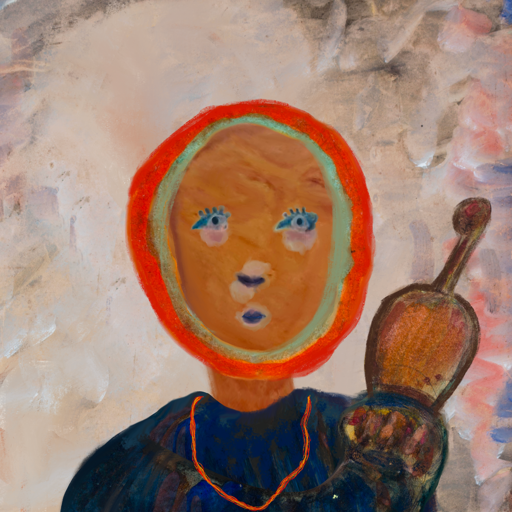
Background: Roy_Bahadur, Head And Neck Front: Pious_Lady, Face Front: Hill_Girl, Bust: Pipe, Hair Front: Sisters, Head Accessory: Blank, Second Necklace: Gypsy_Mother_2, Necklace: Blank, Baby: Blank